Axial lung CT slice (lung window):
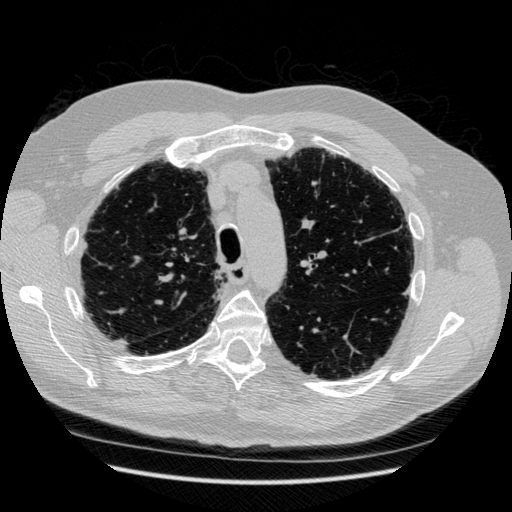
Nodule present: no